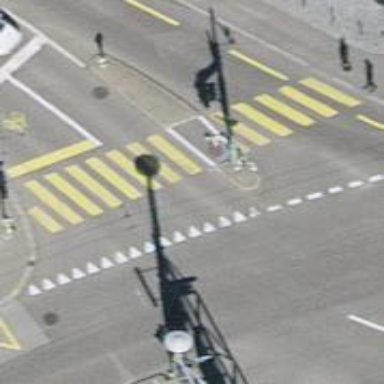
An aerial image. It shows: Crossing with traffic signals and pedestrian island.